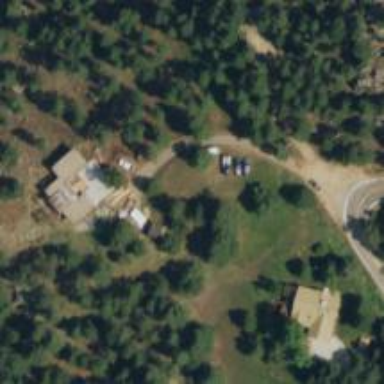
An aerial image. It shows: Driveway.